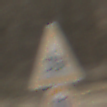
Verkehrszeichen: KinderLinks
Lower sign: Geschwindigkeit10
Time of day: MorningAfternoon
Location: Outdoor (Nature)
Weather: PartlyCloudy
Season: Winter
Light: Natural